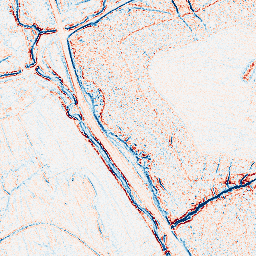
Category: edge_preserving
Decomposition family: bilateral
Decomposition parameters: d: 5
sigma_color: 25
sigma_space: 50
Upsampling method: edge_directed
Upsampling parameters: scale: 2
Upsampling scale: 2